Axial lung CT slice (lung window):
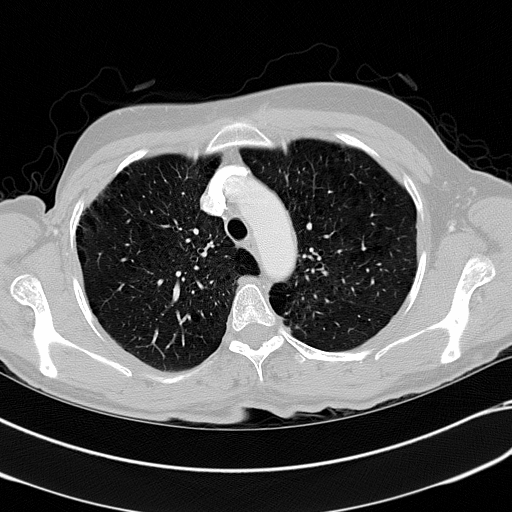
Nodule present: no